Field crop: maize
Growth stage: 2
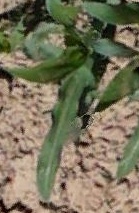
Species: maize